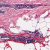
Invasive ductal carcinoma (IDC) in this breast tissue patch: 0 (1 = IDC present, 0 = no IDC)